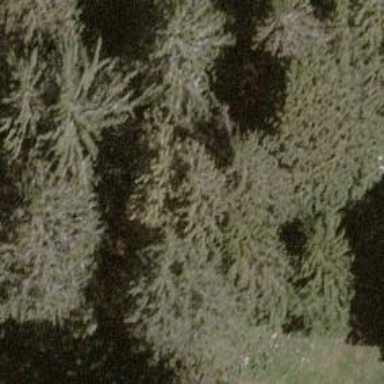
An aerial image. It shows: Single tag "natural: tree."